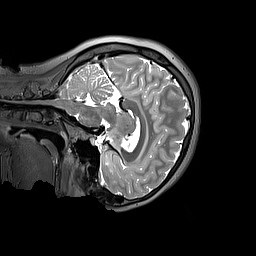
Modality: T2w
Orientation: sagittal
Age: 12
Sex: female
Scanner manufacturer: siemens
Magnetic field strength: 3 T
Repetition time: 3.2 s
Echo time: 0.408 s